Question: When I try to run my project on Tomcat server, I get the following error:
'''
java.lang.ClassNotFoundException: org.hibernate.dialect.PostgreSQLDialect
'''
Full error stack:
'''
SEVERE: Context initialization failed
org.springframework.beans.factory.BeanCreationException: Error creating bean with name 'contactController': Injection of autowired dependencies failed; nested exception is org.springframework.beans.factory.BeanCreationException: Could not autowire field: private family.service.ContactService family.controller.ContactController.contactService; nested exception is org.springframework.beans.factory.BeanCreationException: Error creating bean with name 'contactServiceImpl': Injection of autowired dependencies failed; nested exception is org.springframework.beans.factory.BeanCreationException: Could not autowire field: private family.dao.ContactDAO family.service.ContactServiceImpl.contactDAO; nested exception is org.springframework.beans.factory.BeanCreationException: Error creating bean with name 'contactDAOImpl': Injection of autowired dependencies failed; nested exception is org.springframework.beans.factory.BeanCreationException: Could not autowire field: private org.hibernate.SessionFactory family.dao.ContactDAOImpl.sessionFactory; nested exception is org.springframework.beans.factory.BeanCreationException: Error creating bean with name 'sessionFactory' defined in ServletContext resource [/WEB-INF/spring-servlet.xml]: Invocation of init method failed; nested exception is org.hibernate.HibernateException: Dialect class not found: org.hibernate.dialect.PostgreSQLDialect
at org.springframework.beans.factory.annotation.AutowiredAnnotationBeanPostProcessor.postProcessPropertyValues(AutowiredAnnotationBeanPostProcessor.java:292)
...
Caused by: org.springframework.beans.factory.BeanCreationException: Could not autowire field: private family.service.ContactService family.controller.ContactController.contactService; nested exception is org.springframework.beans.factory.BeanCreationException: Error creating bean with name 'contactServiceImpl': Injection of autowired dependencies failed; nested exception is org.springframework.beans.factory.BeanCreationException: Could not autowire field: private family.dao.ContactDAO family.service.ContactServiceImpl.contactDAO; nested exception is org.springframework.beans.factory.BeanCreationException: Error creating bean with name 'contactDAOImpl': Injection of autowired dependencies failed; nested exception is org.springframework.beans.factory.BeanCreationException: Could not autowire field: private org.hibernate.SessionFactory family.dao.ContactDAOImpl.sessionFactory; nested exception is org.springframework.beans.factory.BeanCreationException: Error creating bean with name 'sessionFactory' defined in ServletContext resource [/WEB-INF/spring-servlet.xml]: Invocation of init method failed; nested exception is org.hibernate.HibernateException: Dialect class not found: org.hibernate.dialect.PostgreSQLDialect
at org.springframework.beans.factory.annotation.AutowiredAnnotationBeanPostProcessor$AutowiredFieldElement.inject(AutowiredAnnotationBeanPostProcessor.java:508)
at org.springframework.beans.factory.annotation.InjectionMetadata.inject(InjectionMetadata.java:87)
at org.springframework.beans.factory.annotation.AutowiredAnnotationBeanPostProcessor.postProcessPropertyValues(AutowiredAnnotationBeanPostProcessor.java:289)
... 29 more
Caused by: org.springframework.beans.factory.BeanCreationException: Error creating bean with name 'contactServiceImpl': Injection of autowired dependencies failed; nested exception is org.springframework.beans.factory.BeanCreationException: Could not autowire field: private family.dao.ContactDAO family.service.ContactServiceImpl.contactDAO; nested exception is org.springframework.beans.factory.BeanCreationException: Error creating bean with name 'contactDAOImpl': Injection of autowired dependencies failed; nested exception is org.springframework.beans.factory.BeanCreationException: Could not autowire field: private org.hibernate.SessionFactory family.dao.ContactDAOImpl.sessionFactory; nested exception is org.springframework.beans.factory.BeanCreationException: Error creating bean with name 'sessionFactory' defined in ServletContext resource [/WEB-INF/spring-servlet.xml]: Invocation of init method failed; nested exception is org.hibernate.HibernateException: Dialect class not found: org.hibernate.dialect.PostgreSQLDialect
at org.springframework.beans.factory.annotation.AutowiredAnnotationBeanPostProcessor.postProcessPropertyValues(AutowiredAnnotationBeanPostProcessor.java:292)
...
Caused by: org.springframework.beans.factory.BeanCreationException: Could not autowire field: private family.dao.ContactDAO family.service.ContactServiceImpl.contactDAO; nested exception is org.springframework.beans.factory.BeanCreationException: Error creating bean with name 'contactDAOImpl': Injection of autowired dependencies failed; nested exception is org.springframework.beans.factory.BeanCreationException: Could not autowire field: private org.hibernate.SessionFactory family.dao.ContactDAOImpl.sessionFactory; nested exception is org.springframework.beans.factory.BeanCreationException: Error creating bean with name 'sessionFactory' defined in ServletContext resource [/WEB-INF/spring-servlet.xml]: Invocation of init method failed; nested exception is org.hibernate.HibernateException: Dialect class not found: org.hibernate.dialect.PostgreSQLDialect
at org.springframework.beans.factory.annotation.AutowiredAnnotationBeanPostProcessor$AutowiredFieldElement.inject(AutowiredAnnotationBeanPostProcessor.java:508)
at org.springframework.beans.factory.annotation.InjectionMetadata.inject(InjectionMetadata.java:87)
at org.springframework.beans.factory.annotation.AutowiredAnnotationBeanPostProcessor.postProcessPropertyValues(AutowiredAnnotationBeanPostProcessor.java:289)
... 42 more
Caused by: org.springframework.beans.factory.BeanCreationException: Error creating bean with name 'contactDAOImpl': Injection of autowired dependencies failed; nested exception is org.springframework.beans.factory.BeanCreationException: Could not autowire field: private org.hibernate.SessionFactory family.dao.ContactDAOImpl.sessionFactory; nested exception is org.springframework.beans.factory.BeanCreationException: Error creating bean with name 'sessionFactory' defined in ServletContext resource [/WEB-INF/spring-servlet.xml]: Invocation of init method failed; nested exception is org.hibernate.HibernateException: Dialect class not found: org.hibernate.dialect.PostgreSQLDialect
at org.springframework.beans.factory.annotation.AutowiredAnnotationBeanPostProcessor.postProcessPropertyValues(AutowiredAnnotationBeanPostProcessor.java:292)
Caused by: org.springframework.beans.factory.BeanCreationException: Could not autowire field: private org.hibernate.SessionFactory family.dao.ContactDAOImpl.sessionFactory; nested exception is org.springframework.beans.factory.BeanCreationException: Error creating bean with name 'sessionFactory' defined in ServletContext resource [/WEB-INF/spring-servlet.xml]: Invocation of init method failed; nested exception is org.hibernate.HibernateException: Dialect class not found: org.hibernate.dialect.PostgreSQLDialect
at org.springframework.beans.factory.annotation.AutowiredAnnotationBeanPostProcessor$AutowiredFieldElement.inject(AutowiredAnnotationBeanPostProcessor.java:508)
at org.springframework.beans.factory.annotation.InjectionMetadata.inject(InjectionMetadata.java:87)
at org.springframework.beans.factory.annotation.AutowiredAnnotationBeanPostProcessor.postProcessPropertyValues(AutowiredAnnotationBeanPostProcessor.java:289)
... 55 more
Caused by: org.springframework.beans.factory.BeanCreationException: Error creating bean with name 'sessionFactory' defined in ServletContext resource [/WEB-INF/spring-servlet.xml]: Invocation of init method failed; nested exception is org.hibernate.HibernateException: Dialect class not found: org.hibernate.dialect.PostgreSQLDialect
at org.springframework.beans.factory.support.AbstractAutowireCapableBeanFactory.initializeBean(AbstractAutowireCapableBeanFactory.java:1548)
...
Caused by: org.hibernate.HibernateException: Dialect class not found: org.hibernate.dialect.PostgreSQLDialect
at org.hibernate.dialect.resolver.DialectFactory.constructDialect(DialectFactory.java:159)
at org.hibernate.dialect.resolver.DialectFactory.buildDialect(DialectFactory.java:99)
...
Caused by: java.lang.ClassNotFoundException: org.hibernate.dialect.PostgreSQLDialect
at org.apache.catalina.loader.WebappClassLoader.loadClass(WebappClassLoader.java:1702)
at org.apache.catalina.loader.WebappClassLoader.loadClass(WebappClassLoader.java:1547)
...
'''
I got this problem when I tried to follow this tutorial:
<URL>
I am using Hibernate 3.6.9-Final, Spring 4. (I can switch to Spring 3, if it matters. I just took the Spring dependencies from another project.)
What I have tried:
- - - - <URL>
## spring-servlet.xml
As instructed in the tutorial, I created spring-servlet.xml:
'''
<?xml version="1.0" encoding="UTF-8"?>
<beans xmlns="http://www.springframework.org/schema/beans"
xmlns:xsi="http://www.w3.org/2001/XMLSchema-instance"
xmlns:aop="http://www.springframework.org/schema/aop"
xmlns:context="http://www.springframework.org/schema/context"
xmlns:jee="http://www.springframework.org/schema/jee"
xmlns:lang="http://www.springframework.org/schema/lang"
xmlns:p="http://www.springframework.org/schema/p"
xmlns:tx="http://www.springframework.org/schema/tx"
xmlns:util="http://www.springframework.org/schema/util"
xsi:schemaLocation="http://www.springframework.org/schema/beans http://www.springframework.org/schema/beans/spring-beans.xsd
http://www.springframework.org/schema/aop http://www.springframework.org/schema/aop/spring-aop.xsd
http://www.springframework.org/schema/context http://www.springframework.org/schema/context/spring-context.xsd
http://www.springframework.org/schema/jee http://www.springframework.org/schema/jee/spring-jee.xsd
http://www.springframework.org/schema/lang http://www.springframework.org/schema/lang/spring-lang.xsd
http://www.springframework.org/schema/tx http://www.springframework.org/schema/tx/spring-tx.xsd
http://www.springframework.org/schema/util http://www.springframework.org/schema/util/spring-util.xsd">
<context:annotation-config />
<context:component-scan base-package="family" />
<bean id="jspViewResolver"
class="org.springframework.web.servlet.view.InternalResourceViewResolver">
<property name="viewClass"
value="org.springframework.web.servlet.view.JstlView" />
<property name="prefix" value="/WEB-INF/jsp/" />
<property name="suffix" value=".jsp" />
</bean>
<bean id="messageSource"
class="org.springframework.context.support.ReloadableResourceBundleMessageSource">
<property name="basename" value="classpath:messages" />
<property name="defaultEncoding" value="UTF-8" />
</bean>
<bean id="propertyConfigurer"
class="org.springframework.beans.factory.config.PropertyPlaceholderConfigurer"
p:location="/WEB-INF/jdbc.properties" />
<bean id="dataSource"
class="org.apache.commons.dbcp.BasicDataSource" destroy-method="close"
p:driverClassName="${jdbc.driverClassName}"
p:url="${jdbc.databaseurl}" p:username="${jdbc.username}"
p:password="${jdbc.password}" />
<bean id="sessionFactory"
class="org.springframework.orm.hibernate3.LocalSessionFactoryBean">
<property name="dataSource" ref="dataSource" />
<property name="configLocation">
<value>classpath:hibernate.cfg.xml</value>
</property>
<property name="configurationClass">
<value>org.hibernate.cfg.AnnotationConfiguration</value>
</property>
<property name="hibernateProperties">
<props>
<prop key="hibernate.dialect">${jdbc.dialect}</prop>
<prop key="hibernate.show_sql">true</prop>
</props>
</property>
</bean>
<tx:annotation-driven />
<bean id="transactionManager"
class="org.springframework.orm.hibernate3.HibernateTransactionManager">
<property name="sessionFactory" ref="sessionFactory" />
</bean>
</beans>
'''
## jdbc.properties
Also, I created jdbc.properties, which includes the line (other lines not provided, as they contain passwords):
'''
jdbc.dialect=org.hibernate.dialect.PostgreSQLDialect
'''
## pom.xml
I have the following POM file (as the tutorial did not provide a POM file, I combined the POM file as good as I could from different sources):
'''
<project xmlns="http://maven.apache.org/POM/4.0.0" xmlns:xsi="http://www.w3.org/2001/XMLSchema-instance"
xsi:schemaLocation="http://maven.apache.org/POM/4.0.0 http://maven.apache.org/maven-v4_0_0.xsd">
<modelVersion>4.0.0</modelVersion>
<groupId>test</groupId>
<artifactId>test</artifactId>
<packaging>war</packaging>
<version>0.0.1-SNAPSHOT</version>
<parent>
<groupId>org.springframework.boot</groupId>
<artifactId>spring-boot-starter-parent</artifactId>
<version>0.5.0.M6</version>
</parent>
<properties>
<project.build.sourceEncoding>UTF-8</project.build.sourceEncoding>
<project.reporting.outputEncoding>UTF-8</project.reporting.outputEncoding>
</properties>
<dependencies>
<dependency>
<groupId>javax.servlet</groupId>
<artifactId>servlet-api</artifactId>
<version>2.5</version>
<scope>provided</scope>
</dependency>
<dependency>
<groupId>junit</groupId>
<artifactId>junit</artifactId>
<scope>test</scope>
</dependency>
<dependency>
<groupId>javax.persistence</groupId>
<artifactId>persistence-api</artifactId>
<version>1.0</version>
</dependency>
<dependency>
<groupId>org.springframework</groupId>
<artifactId>spring-context</artifactId>
</dependency>
<dependency>
<groupId>org.springframework</groupId>
<artifactId>spring-orm</artifactId>
</dependency>
<dependency>
<groupId>org.springframework</groupId>
<artifactId>spring-webmvc</artifactId>
</dependency>
<dependency>
<groupId>org.springframework</groupId>
<artifactId>spring-tx</artifactId>
</dependency>
<dependency>
<groupId>org.springframework</groupId>
<artifactId>spring-web</artifactId>
</dependency>
<dependency>
<groupId>org.hibernate</groupId>
<artifactId>hibernate-core</artifactId>
<version>3.6.9.Final</version>
</dependency>
<dependency>
<groupId>postgresql</groupId>
<artifactId>postgresql</artifactId>
<version>9.1-901-1.jdbc4</version>
</dependency>
<dependency>
<groupId>commons-logging</groupId>
<artifactId>commons-logging</artifactId>
<version>1.1.1</version>
</dependency>
<dependency>
<groupId>commons-dbcp</groupId>
<artifactId>commons-dbcp</artifactId>
</dependency>
<dependency>
<groupId>jstl</groupId>
<artifactId>jstl</artifactId>
<version>1.2</version>
<scope>compile</scope>
</dependency>
</dependencies>
<build>
<plugins>
<plugin>
<artifactId>maven-compiler-plugin</artifactId>
<configuration>
<source>1.5</source>
<target>1.5</target>
</configuration>
</plugin>
<!-- <plugin> <artifactId>maven-war-plugin</artifactId> <version>2.0</version>
</plugin> -->
</plugins>
</build>
<repositories>
<repository>
<id>spring-snapshots</id>
<url>http://repo.spring.io/libs-snapshot</url>
<snapshots>
<enabled>true</enabled>
</snapshots>
</repository>
</repositories>
<pluginRepositories>
<pluginRepository>
<id>spring-snapshots</id>
<url>http://repo.spring.io/libs-snapshot</url>
<snapshots>
<enabled>true</enabled>
</snapshots>
</pluginRepository>
</pluginRepositories>
</project>
'''
## maven dependency tree
'''
mvn dependency:tree -Dverbose
[INFO] test:test:war:0.0.1-SNAPSHOT
[INFO] +- javax.servlet:servlet-api:jar:2.5:provided
[INFO] +- junit:junit:jar:4.11:test
[INFO] | \- org.hamcrest:hamcrest-core:jar:1.3:test
[INFO] +- javax.persistence:persistence-api:jar:1.0:compile
[INFO] +- org.springframework:spring-context:jar:4.0.0.RC1:compile
[INFO] | +- org.springframework:spring-aop:jar:4.0.0.RC1:compile
[INFO] | | +- (aopalliance:aopalliance:jar:1.0:compile - omitted for duplicate
)
[INFO] | | +- (org.springframework:spring-beans:jar:4.0.0.RC1:compile - omitte
d for duplicate)
[INFO] | | \- (org.springframework:spring-core:jar:4.0.0.RC1:compile - omitted
for duplicate)
[INFO] | +- org.springframework:spring-beans:jar:4.0.0.RC1:compile
[INFO] | | \- (org.springframework:spring-core:jar:4.0.0.RC1:compile - omitted
for duplicate)
[INFO] | +- org.springframework:spring-core:jar:4.0.0.RC1:compile
[INFO] | \- org.springframework:spring-expression:jar:4.0.0.RC1:compile
[INFO] | \- (org.springframework:spring-core:jar:4.0.0.RC1:compile - omitted
for duplicate)
[INFO] +- org.springframework:spring-orm:jar:4.0.0.RC1:compile
[INFO] | +- aopalliance:aopalliance:jar:1.0:compile
[INFO] | +- (org.springframework:spring-beans:jar:4.0.0.RC1:compile - omitted f
or duplicate)
[INFO] | +- (org.springframework:spring-core:jar:4.0.0.RC1:compile - omitted fo
r duplicate)
[INFO] | +- org.springframework:spring-jdbc:jar:4.0.0.RC1:compile
[INFO] | | +- (org.springframework:spring-beans:jar:4.0.0.RC1:compile - omitte
d for duplicate)
[INFO] | | +- (org.springframework:spring-core:jar:4.0.0.RC1:compile - omitted
for duplicate)
[INFO] | | \- (org.springframework:spring-tx:jar:4.0.0.RC1:compile - omitted f
or duplicate)
[INFO] | \- (org.springframework:spring-tx:jar:4.0.0.RC1:compile - omitted for
duplicate)
[INFO] +- org.springframework:spring-webmvc:jar:4.0.0.RC1:compile
[INFO] | +- (org.springframework:spring-beans:jar:4.0.0.RC1:compile - omitted f
or duplicate)
[INFO] | +- (org.springframework:spring-context:jar:4.0.0.RC1:compile - omitted
for duplicate)
[INFO] | +- (org.springframework:spring-core:jar:4.0.0.RC1:compile - omitted fo
r duplicate)
[INFO] | +- (org.springframework:spring-expression:jar:4.0.0.RC1:compile - omit
ted for duplicate)
[INFO] | \- (org.springframework:spring-web:jar:4.0.0.RC1:compile - omitted for
duplicate)
[INFO] +- org.springframework:spring-tx:jar:4.0.0.RC1:compile
[INFO] | +- (aopalliance:aopalliance:jar:1.0:compile - omitted for duplicate)
[INFO] | +- (org.springframework:spring-beans:jar:4.0.0.RC1:compile - omitted f
or duplicate)
[INFO] | \- (org.springframework:spring-core:jar:4.0.0.RC1:compile - omitted fo
r duplicate)
[INFO] +- org.springframework:spring-web:jar:4.0.0.RC1:compile
[INFO] | +- (aopalliance:aopalliance:jar:1.0:compile - omitted for duplicate)
[INFO] | +- (org.springframework:spring-aop:jar:4.0.0.RC1:compile - omitted for
duplicate)
[INFO] | +- (org.springframework:spring-beans:jar:4.0.0.RC1:compile - omitted f
or duplicate)
[INFO] | +- (org.springframework:spring-context:jar:4.0.0.RC1:compile - omitted
for duplicate)
[INFO] | \- (org.springframework:spring-core:jar:4.0.0.RC1:compile - omitted fo
r duplicate)
[INFO] +- org.hibernate:hibernate-core:jar:3.6.9.Final:compile
[INFO] | +- antlr:antlr:jar:2.7.6:compile
[INFO] | +- commons-collections:commons-collections:jar:3.1:compile
[INFO] | +- dom4j:dom4j:jar:1.6.1:compile
[INFO] | +- org.hibernate:hibernate-commons-annotations:jar:3.2.0.Final:compile
[INFO] | | \- (org.slf4j:slf4j-api:jar:1.7.5:compile - version managed from 1.
6.1; omitted for duplicate)
[INFO] | +- org.hibernate.javax.persistence:hibernate-jpa-2.0-api:jar:1.0.1.Fin
al:compile
[INFO] | +- javax.transaction:jta:jar:1.1:compile
[INFO] | \- org.slf4j:slf4j-api:jar:1.7.5:compile
[INFO] +- postgresql:postgresql:jar:9.1-901-1.jdbc4:compile
[INFO] +- commons-logging:commons-logging:jar:1.1.1:compile
[INFO] +- commons-dbcp:commons-dbcp:jar:1.4:compile
[INFO] | \- commons-pool:commons-pool:jar:1.5.4:compile
[INFO] +- jstl:jstl:jar:1.2:compile
[INFO] +- org.mockito:mockito-core:jar:1.9.5:test
[INFO] | +- (org.hamcrest:hamcrest-core:jar:1.1:test - omitted for conflict wit
h 1.3)
[INFO] | \- org.objenesis:objenesis:jar:1.0:test
[INFO] \- org.hamcrest:hamcrest-library:jar:1.3:test
[INFO] \- (org.hamcrest:hamcrest-core:jar:1.3:test - omitted for duplicate)
'''
Al Sweetman proposed that the problem was that the JAR-s were not getting package into the WAR. We checked with one co-worker:
1. I ran "mvn package" on the project (from command line)
2. I put the created WAR (test-1.0.0-BUILD-SNAPSHOT.war) into Tomcat (C:pache-tomcat-7.0.50\webapps)
3. I ran startup.bat from command line
In Tomcat log I see the same error: PostgreSQLDialect not found.
Tomcat has unpacked the WAR file. If I look in directory:
C:pache-tomcat-7.0.50\webapps est-1.0.0-BUILD-SNAPSHOT\WEB-INF\lib
I see that the file postgresql-9.1-901-1.jdbc4.jar is bundled nicely. I have no idea why the project does not find the JAR file when reading spring-servlet.xml...
All necessary JARs seem to be present:

I changed the PostgreSQL database to a H2 database and now it starts to work without errors.
I also removed the JARs from Run Configurations -> Classpath, because now they seemed to have no effect.
But if I remove the Maven Dependencies from Deployment Assembly, then I get the error:
java.lang.ClassNotFoundException: org.springframework.web.context.ContextLoaderListener. So this was also part of the solution. Anyway, now everything works (unless I ever want to use PostgreSQL again :) )
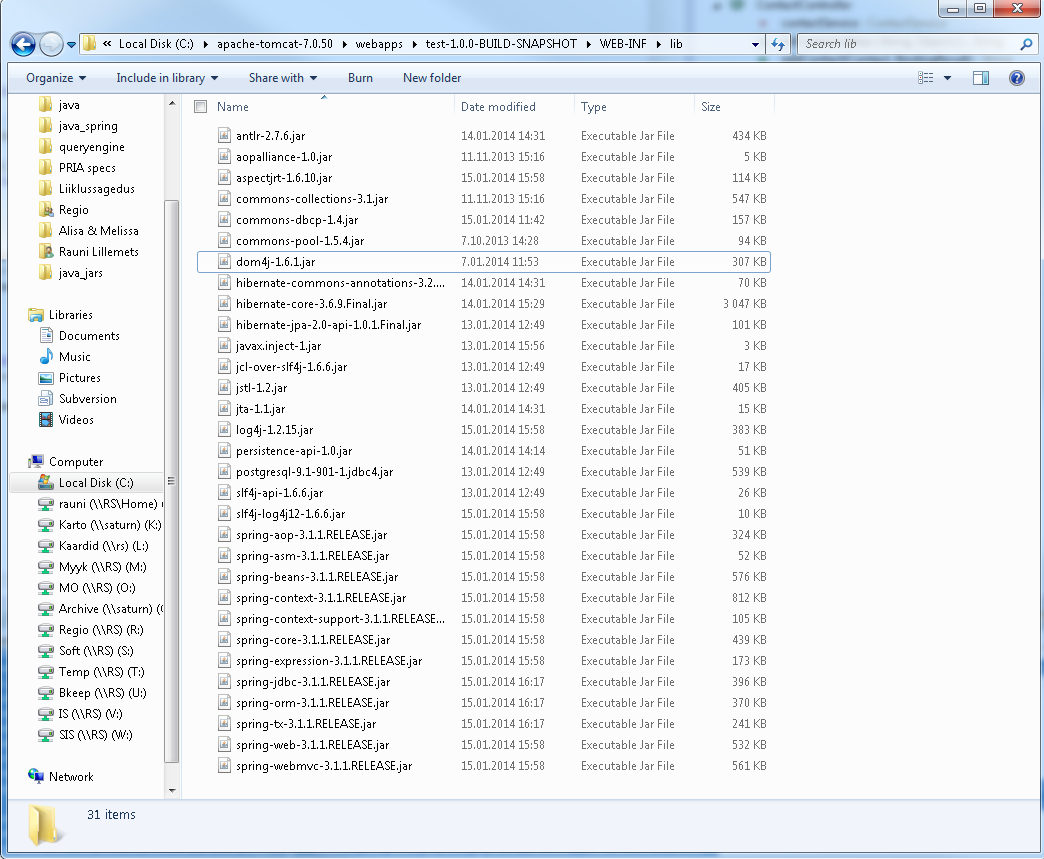
Answer: Assuming you're running the server from within Eclipse/STS: it's worth checking the Servers Launch Configuration to make sure the postgres jar is attached as a dependency. I've often found a difference between the "editor" classpath and the "server runtime" classpath.
1. Click "Run"
2. Click "Run Configurations"
3. Click "Apache Tomcat" and select your configuration/server
4. Click the "classpath" tab. You can then try adding the postgres jar manually via the "Add Jars" button after selecting "User Entries"
ANOTHER IDEA
There is another configuration that can be used - I think I may have gotten the wrong Eclipse window (normally and IntelliJ user).
Try the following
1. Right-click on the Eclipse project
2. Select "properties"
3. Select "Deployment Assembly"
4. Check the list of JARs for hibernate and postgres.
5. If not there, click "Add"
6. Choose "Archive Via Path Variable"
7. Select "M2_REPO" and from the list that drops down find the jars in your repo for postgres and hibernate.
Then click finish.
I think what was happening was that the jar files weren't being bundled into the war at war creation time.